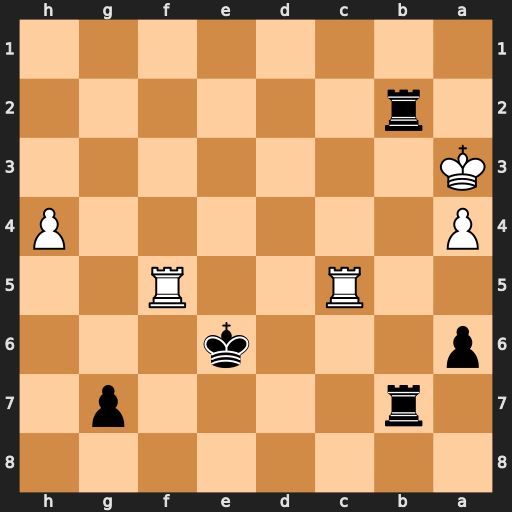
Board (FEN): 8/1r4p1/p3k3/2R2R2/P6P/K7/1r6/8
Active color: b
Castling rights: -
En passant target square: -
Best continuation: R7b3#